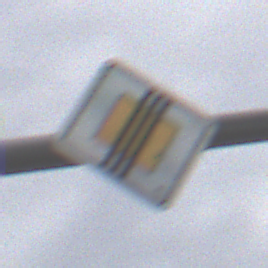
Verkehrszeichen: EndeVorfahrtsstrasse
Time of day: Midday
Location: Outdoor (Suburban)
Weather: Overcast
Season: NotSpecified
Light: Natural